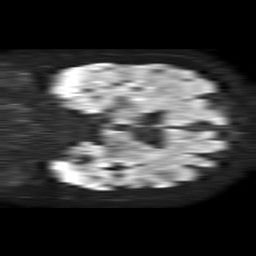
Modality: TRACE
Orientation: coronal
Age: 78
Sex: female
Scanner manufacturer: philips
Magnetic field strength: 1.5 T
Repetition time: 4.6 s
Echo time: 0.08631 s